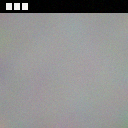
Screen state: on